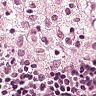
Metastatic tissue present: no